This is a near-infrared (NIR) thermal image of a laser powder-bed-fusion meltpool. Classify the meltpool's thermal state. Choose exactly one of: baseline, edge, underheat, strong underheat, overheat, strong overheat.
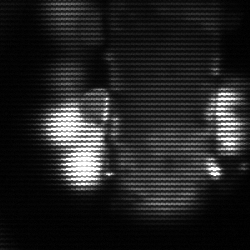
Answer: strong underheat